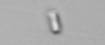
Label: Chaetoceros_tenuissimus